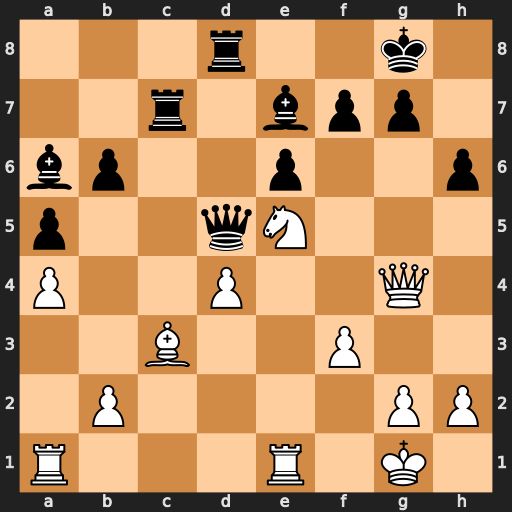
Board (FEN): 3r2k1/2r1bpp1/bp2p2p/p2qN3/P2P2Q1/2B2P2/1P4PP/R3R1K1
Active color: w
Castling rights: -
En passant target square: -
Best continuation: Nxf7 Kxf7 Qf4+ Ke8 Qxc7